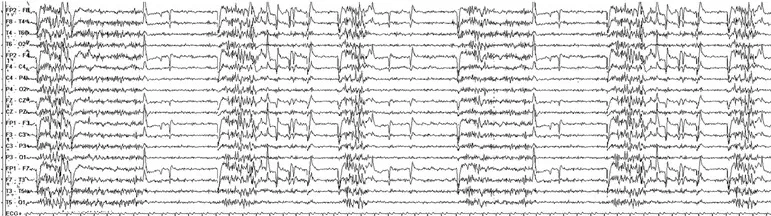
Ictal epileptic headache during NCSE documented by video-EEG. The EEG pattern confirmed the presence of an eye closure sensitivity characterized by GSWDs related to bilateral and symmetrical eyelid flutter (b).
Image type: electrography (eeg)